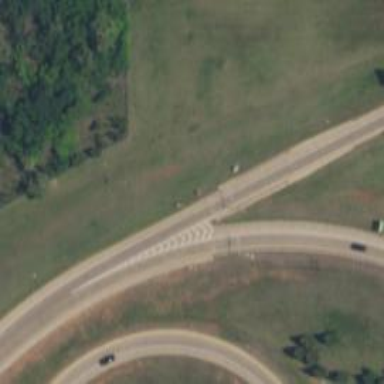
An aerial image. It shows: Toll gantry on the road.